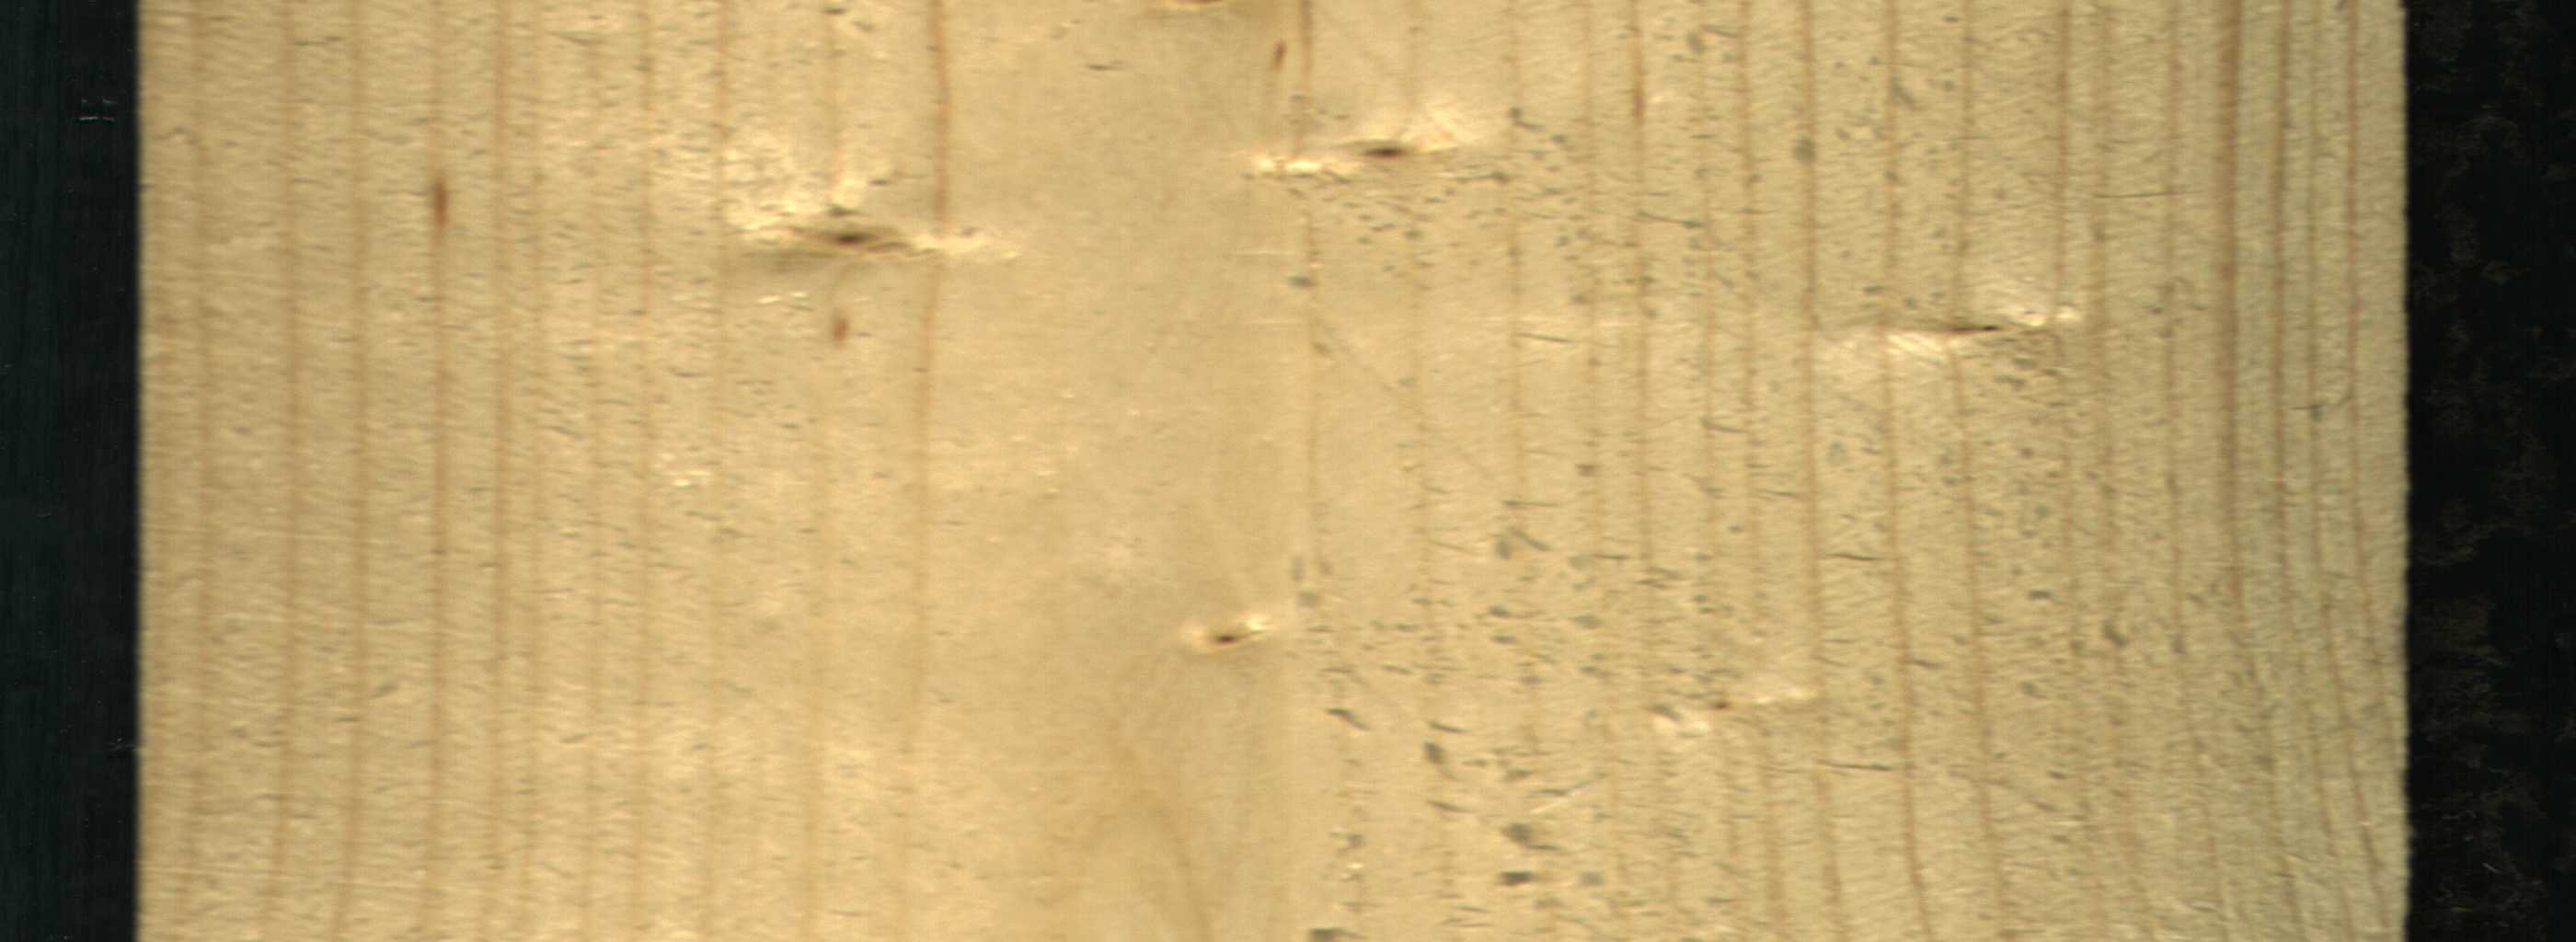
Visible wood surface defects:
Live_Knot
Live_Knot
Live_Knot